Interaction volume radius: 5 \u00c5
Interaction volume height: 10 \u00c5
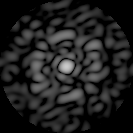
Disorder parameter: 0.8708